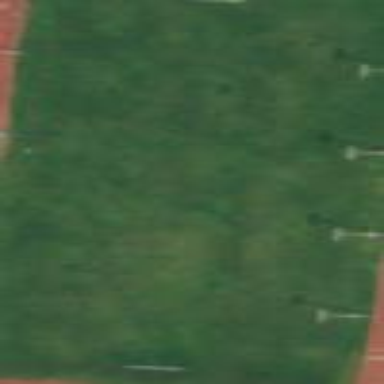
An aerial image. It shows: American football pitch.